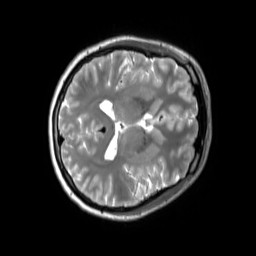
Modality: T2w
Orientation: axial
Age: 22
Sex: female
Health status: ill
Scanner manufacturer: siemens
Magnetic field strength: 3 T
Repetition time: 2.8 s
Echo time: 0.326 s